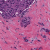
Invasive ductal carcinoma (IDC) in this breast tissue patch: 0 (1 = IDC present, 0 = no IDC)